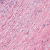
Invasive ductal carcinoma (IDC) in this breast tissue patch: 1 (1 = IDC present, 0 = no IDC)